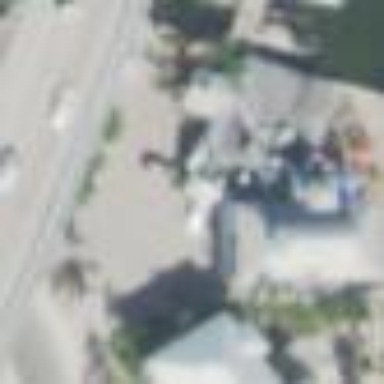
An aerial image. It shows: Commercial restaurant.